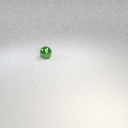
small green metal sphere